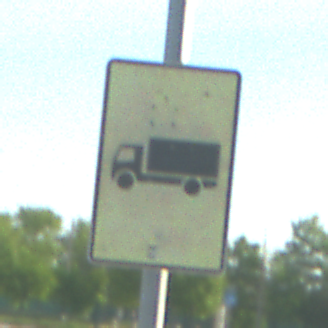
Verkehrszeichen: KFZZulaessigeGesamtmasse3Komma5TOhnePfeilsymbol
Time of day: MorningAfternoon
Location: Outdoor (Suburban)
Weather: PartlyCloudy
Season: NotSpecified
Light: Natural